Question: I'm currently making a link shortening service on my hosting package. I'm using URL rewrites to do this. An example of this working is here - <URL>. This redirects you to Google.de. I'm using another domain mapped to a folder on my hosting package, so I have 2 sites on 1 hosting plan.
is mapped to . The link shortener is in the therefore <URL> then you get a 404 file not found error.
Here's my rewrite rule in my web.config file:
'''
<rewrite>
<rules>
<rule name="Links">
<match url="^X.{5,5}$" />
<action type="Rewrite" url="Link.aspx?id={R:0}" />
</rule>
</rules>
</rewrite>
'''
I've also turned on detailed httpErrors if anyone wants to have a look for me.
Lastly I noticed on the error screen it says:
'''
Requested URL http://freeyoutubedownloaders.co.uk:80/freeyoutubedownloaders/xBbYPL
'''
Why is it referring to the domain and then the folder? The <URL>
Ps. I'm not able to access IIS at all due to it being hosted on 123-reg.co.uk
Thanks again! :)
Error:

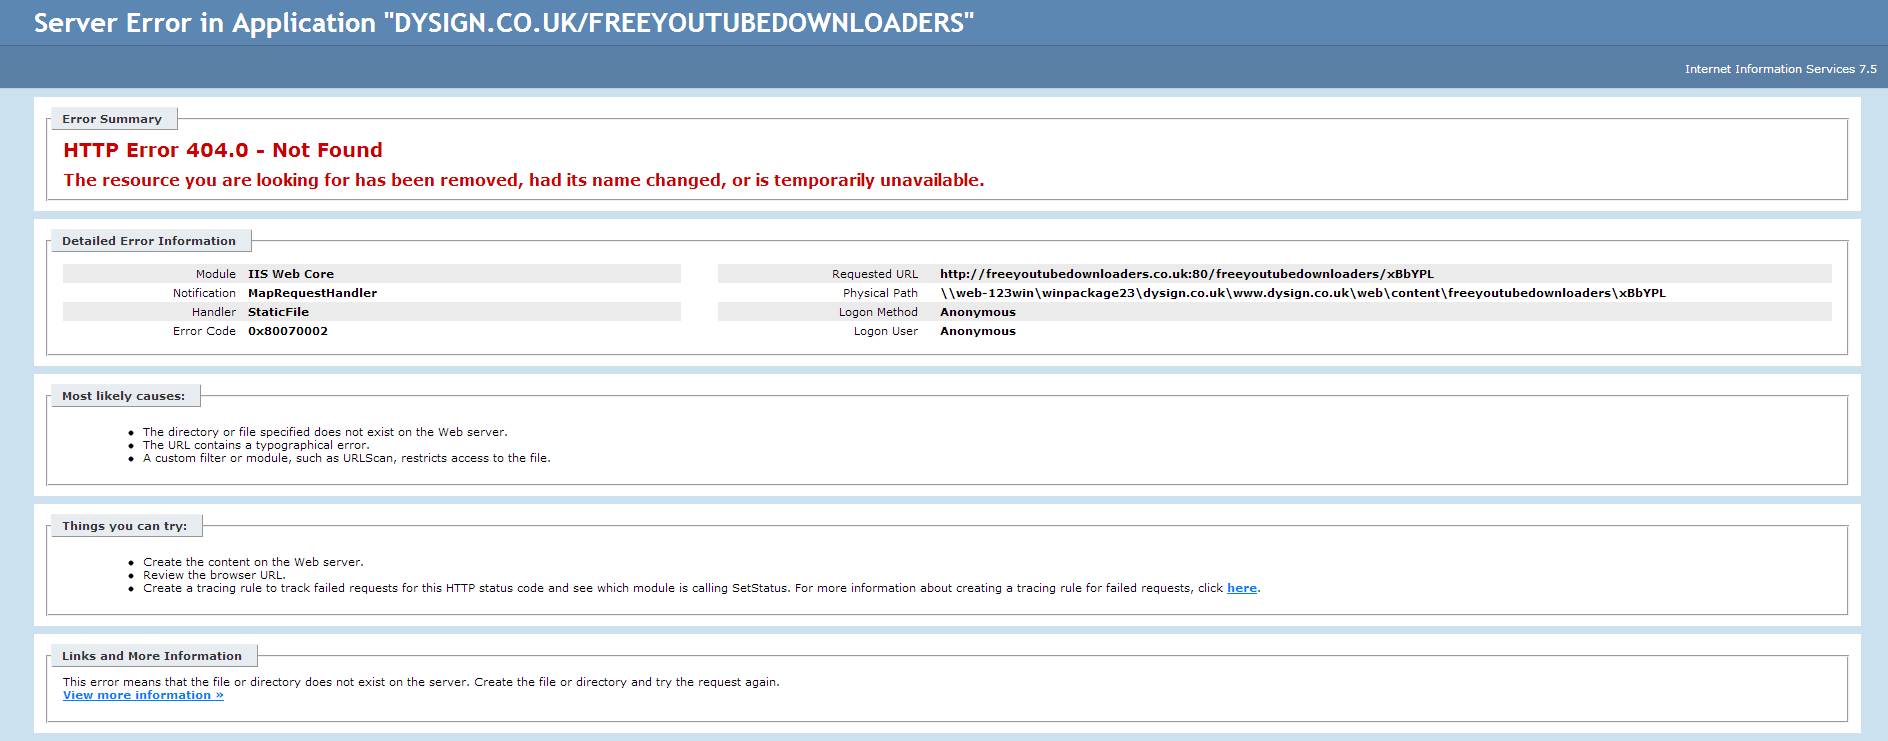
Answer: I get the feeling that the domain name 'freeyoutubedownloaders.co.uk' has been added as an additional binding to the same website as 'dysign.co.uk'. And somehow (I don't know how 123reg is setting this up usually) request for 'freeyoutubedownloaders.co.uk/<something>' get rewritten to '/freeyoutubedownloaders/<something>'. Or they have set up some kind of reverse proxy for it without you knowing it.
When I test this on IIS 7.5 by setting up one website for 'dysign.co.uk' and a separate website for 'freeyoutubedownloaders.co.uk' pointing to the '/freeyoutubedownloaders' directory in the root directory of where 'dysign.co.uk' is pointing to, it all works as expected. So I don't think there is anything wrong with your thinking on how you want this to work but I think 123reg has done something unusual in the way it binds the domain names to your site(s).